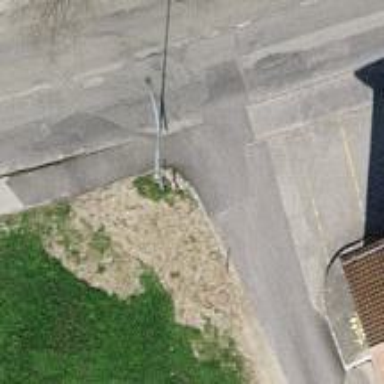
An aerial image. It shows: Unmarked crossing on the road.